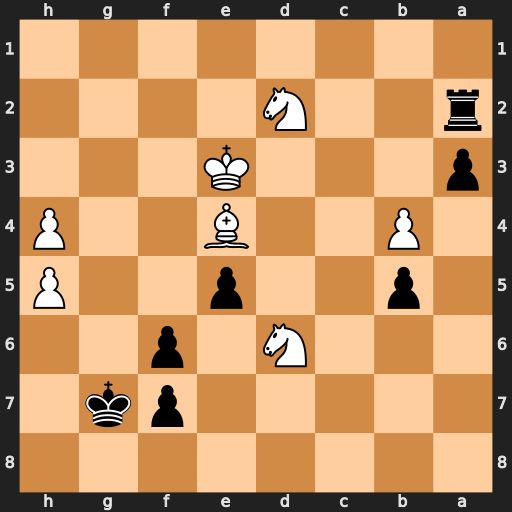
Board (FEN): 8/5pk1/3N1p2/1p2p2P/1P2B2P/p3K3/r2N4/8
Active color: b
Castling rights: -
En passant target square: -
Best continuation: Rxd2 Kxd2 a2 h6+ Kxh6 Kc2 a1=Q